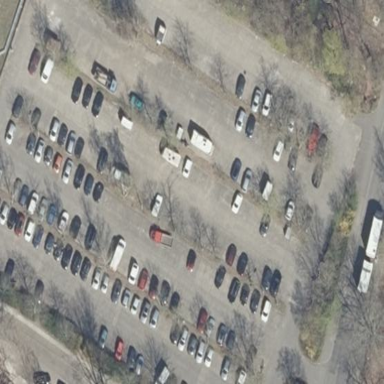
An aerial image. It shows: Parking area with surface.